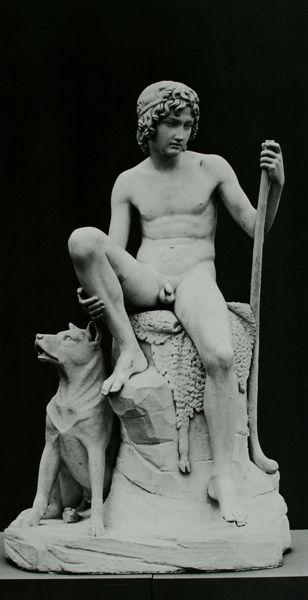
Titel: Ein Hirtenjunge
Künstler: Bertel Thorvaldsen
Standort: Kopenhagen
Institution: Thorvaldsen Museum
Schlagwörter: akt, felsen, fuß, gestein, gott, gruppe, körper, mann, nackt, weiß, wolf, sitzen, brust, frisur, haar, hintergrund, marmor, paris, schwarz, blick, hund, tier, jung, anatomie, arme, johannes, sockel, stein, hände, wache, figur, haare, sitzend, kind, haarreif, locken, schulter, stock, skulptur, statue, beine, fell, bein, füße, sitz, stab, fels, pause, haarband, schmal, pfoten, gesenkt, bauch, plastik, podest, steinmetz, junge, nachdenklich, geschlecht, knie, scham, foto, fotografie, barfuss, penis, schaf, antike, knabe, nackig, denkmal, nakt, lockig, schwarzweiß, kranz, lorbeer, photo, pfote, jüngling, gebiss, efeu, angewinkelt, antik, wanderer, wachhund, griechisch, pan, griechenland, gebückt, kanon, schnautze, hirtenstab, wanderstab, wanderstock, david, ackt, hirte, herkules, keule, ausruhen, nackz, lenden, hirtenjunge, aktfigur, hirtenhund, löwenfell, staute, hoden, hierte, breitbeinig, nippel, jund, hüter, schäferhund, hütehund, fallus, schafspelz, flies, schafhirte, angezogen, schafsfell, pimmel, geschlechtsteil, schaffell, genitalien, hhar, hiertenstab, hite, hirrtenstab, schöäferhund